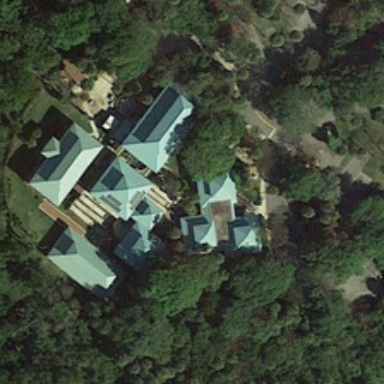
A large building is surrounded by many green trees in a resort .